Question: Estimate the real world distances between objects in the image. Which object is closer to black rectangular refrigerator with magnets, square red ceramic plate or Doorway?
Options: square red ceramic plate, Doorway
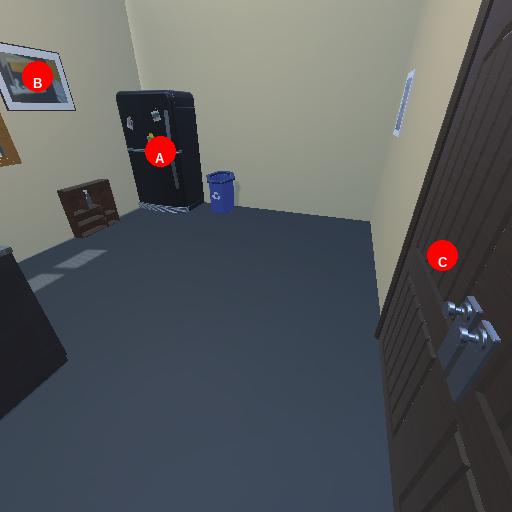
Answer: square red ceramic plate